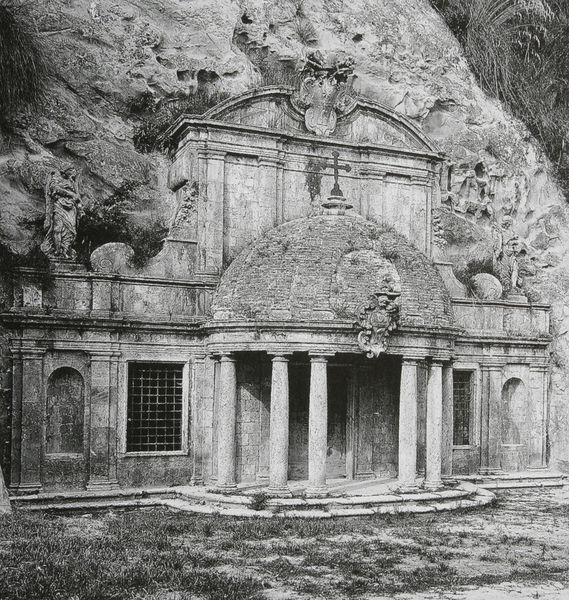
Titel: Aussenansicht
Künstler: Giuseppe Giosafatti
Standort: Ascoli Piceno
Institution: S. Emidio alle Grotte
Schlagwörter: berg, felsen, flügel, gestein, weiß, landschaft, ausschnitt, fenster, grau, schwarz, säule, säulen, tür, zeichnung, dach, gebäude, gras, rasen, wiese, architektur, barock, sockel, stein, steine, tod, erde, gräser, hügel, natur, brüstung, büsche, gitter, kirche, sträucher, figur, decke, pflanze, pflanzen, höhle, rokoko, wald, vorbau, engel, garten, skulptur, statue, bogen, fassade, italien, abhang, fels, felswand, hang, verlassen, giebel, mauer, ziegel, weis, pilaster, figuren, kuppel, treppe, kartusche, symmetrie, stufen, plastik, monumental, tor, foto, fotografie, bögen, eingang, nische, kreuz, denkmal, mauerwerk, symmetrisch, schwarzweiss, tote, kugeln, grasbüschel, statuette, löwenkopf, kapitelle, photo, halbkreis, fries, portal, wappen, gesims, skulpturen, fenstergitter, statuen, voluten, hellgrau, seitenschiff, grab, gitterfenster, portikus, apsis, rundbögen, antlitz, grotte, kapelle, schwaru, büschel, tempel, löwe, dorisch, vordach, erinnerung, grabstätte, schaft, mausoleum, bau, grabmal, monument, bauwerk, bewuchs, lisenen, bauplastik, nischen, plinthen, schäfte, vorplatz, rotunde, dorica, vorhalle, halbkuppel, steinblöcke, dorische säulen, blendarkaden, gartenarchitektur, bägen, zugemauert, pflazen, ausgetrocknet, schwünge, platik, felsendom, bergwerk, verkröpfung, foografie, felsengrotte, figuren wiese, kupppel, naturbezug, tuffstein, engele, seitenschifff